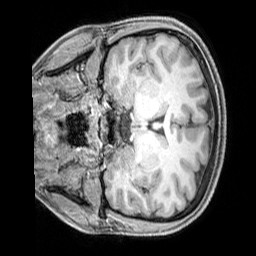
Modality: T1w
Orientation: coronal
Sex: female
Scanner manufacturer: siemens
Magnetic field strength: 3 T
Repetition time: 2.3 s
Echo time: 0.00226 s